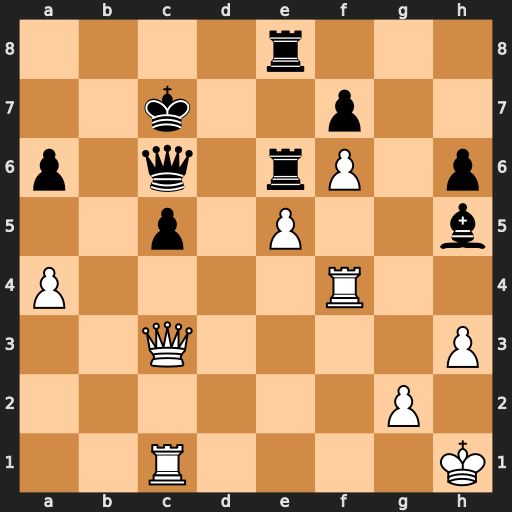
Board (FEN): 4r3/2k2p2/p1q1rP1p/2p1P2b/P4R2/2Q4P/6P1/2R4K
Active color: w
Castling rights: -
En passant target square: -
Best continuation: Qa5+ Kb7 Rxc5 Rxe5 Rb4+